七年级 · 计数
(2021$\cdot$北京通州初三一模) 国务院发布的《全民科学素质行动计划纲要实施方案(2016-2020 年)》指出: 公民科学素质是实施创新驱动发展战略的基础, 是国家综合国力的体现. 《方案》明确提出, 2020 年要将我国公民科学素质的数值提升到 10\%以上. 为了解我国公民科学素质水平及发展状况,中国科协等单位已多次组织了全国范围的调查, 以下是根据调查结果整理得到的部分信息. 注: 科学素质的数值是指具备一定科学素质的公民人数占公民总数的百分比.

a . 2015 和 2018 年我国各直辖市公民科学素质发展状况统计图如下:

b. 2015 年和 2018 年我国公民科学素质发展状况按性别分类统计如下:

c. 2001 年以来我国公民科学素质水平发展统计图如下:

根据以上信息，回答下列问题:

(1)在我国四个直辖市中, 从 2015 年到 2018 年, 公民科学素质水平增幅最大的城市是 ， 公民科学素质水平增速最快的城市是 \$ \qquad \$ . 注: 科学素质水平增幅 $=2018$ 年科学素质的数值一 2015 年科学素质的数值; 科学素质水平增速=(2018 年科学素质的数值一 2015 年科学素质的数值 $) \div 2015$ 年科学素质的数值. (2)已知在 2015 年的调查样本中, 男女公民的比例约为 $1: 1$, 则 2015 年我国公民的科学素质水平为 \$ \qquad \$ $\%$ (结果保留一位小数); 由计算可知. 在 2018 年的调查样本中. 男性公民人 \$ \qquad \$女性公民人数(填“多于”、“等于”或“少于”). (3)根据截至 2018 年的调查数据推断, 你认为“ 2020 年我国公民科学素质提升到 $10 \%$ 以上”的目标能够实现吗?请说明理由.
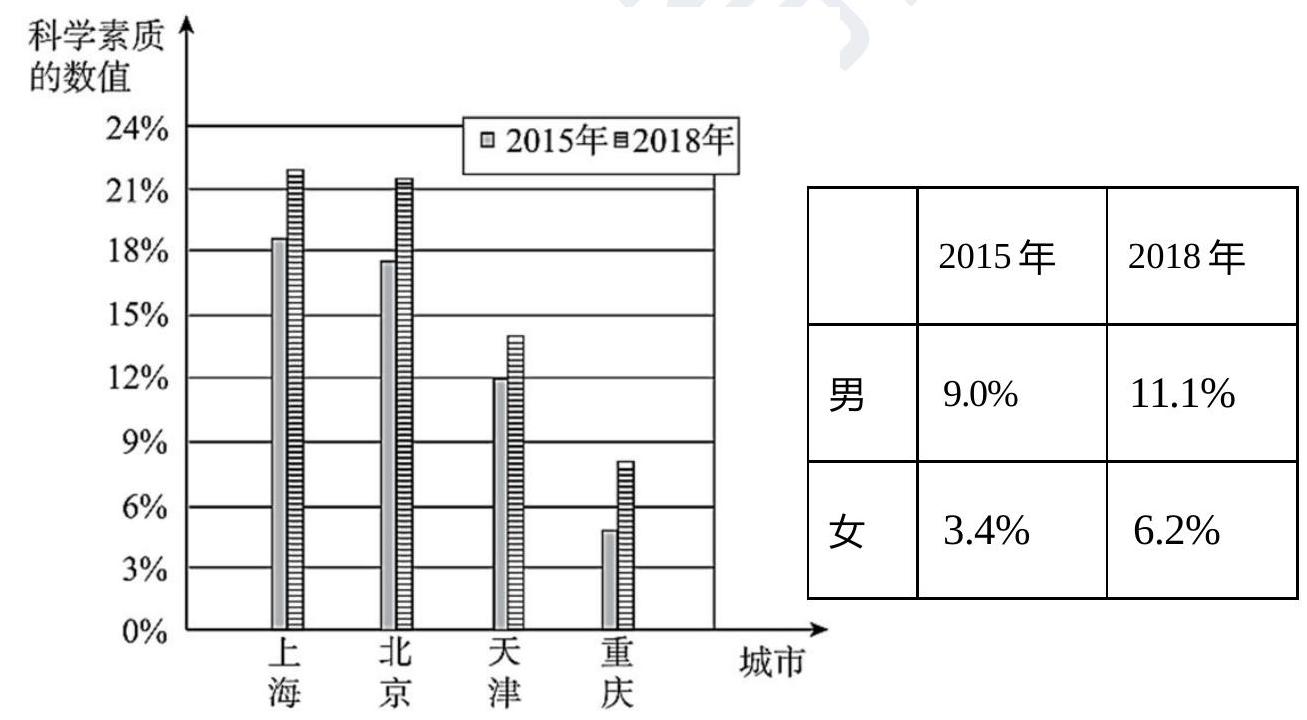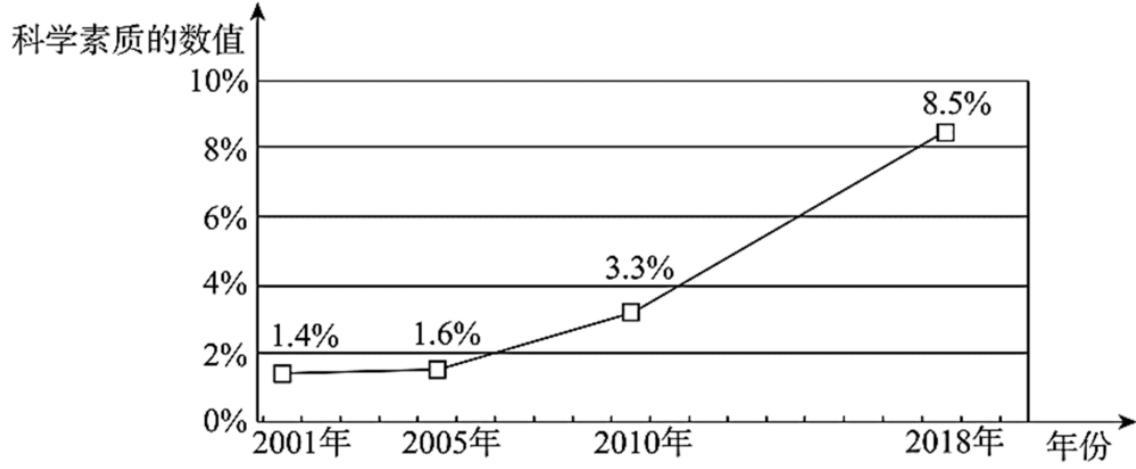
答案: （1）北京，重庆；（2）6.2，少于；（3）见解析

【分析】（1）利用条形统计图中信息判断即可. (2) 利用表格和折线统计图信息, 解决问题即可. （3）答案不唯一，说法合理即可.

【解析】解： (1) 由 2015 和 2018 年我国各直辖市公民科学素质发展状况统计图如图 1 得知,上海: $22 \%-19 \%=3 \%$, 北京: $21.5 \%-17.5 \%=4 \%$, 天津: $14 \%-12 \%=2 \%$, 重庆: $8 \%-4.5 \%=3.5 \%$,故在我国四个直辖市中, 从 2015 年到 2018 年, 公民科学素质水平增幅最大的城市是北京;

上海: $3 \% \div 19 \% \approx 16 \%$, 北京: $4 \% \div 21.5 \% \approx 19 \%$, 天津: $2 \% \div 12 \% \sim 17 \%$, 重庆: $3.5 \% \div 4.5 \%=78 \%$,故公民科学素质水平增速最快的城市是重庆; 故答案为: 北京, 重庆;

(2) $\because$ 在 2015 年的调查样本中, 男女公民的比例约为 $1: 1$, $\therefore 2015$ 年我国公民的科学素质水平为 $(9.0 \%+3.4 \%) \div 2=6.2 \%$,设男性公民占 $x \%$, 则有 $11.1 \% \times x \%+6.2 \% \times(1-x \%)=8.5 \%$, 解得 $x=47$,

$\therefore$ 男性公民人数少于女性公民人数, 故答案为 6.2 , 少于.

(3) (1)能实现. 理由如下: 2015 年我国公民的科学素质水平为 $6.2 \%$, 2018 年我国公民的科学素质水平为 $8.5 \%$, 平均每年的增幅平均为 $0.77 \%$,如果按照匀速增长的速度推断, 2020 年我国公民的科学素质水平达到 $10.3 \%$,由此可知, “2020 年我国公民科学素质提升到 10\%以上”的目标能够实现.

②条件不足, 无法判断. 理由如下: 一种情形同(1), 能实现目标. 另一种情形, 无法判断.
因为不知道 2018 2020 年间我国公民的科学素质水平的增从速度是加快还是减缓, 所以无法判断, 2020 年能否实现目标.
解析: （1）北京，重庆；（2）6.2，少于；（3）见解析

【分析】（1）利用条形统计图中信息判断即可. (2) 利用表格和折线统计图信息, 解决问题即可. （3）答案不唯一，说法合理即可.

【解析】解： (1) 由 2015 和 2018 年我国各直辖市公民科学素质发展状况统计图如图 1 得知,上海: $22 \%-19 \%=3 \%$, 北京: $21.5 \%-17.5 \%=4 \%$, 天津: $14 \%-12 \%=2 \%$, 重庆: $8 \%-4.5 \%=3.5 \%$,故在我国四个直辖市中, 从 2015 年到 2018 年, 公民科学素质水平增幅最大的城市是北京;

上海: $3 \% \div 19 \% \approx 16 \%$, 北京: $4 \% \div 21.5 \% \approx 19 \%$, 天津: $2 \% \div 12 \% \sim 17 \%$, 重庆: $3.5 \% \div 4.5 \%=78 \%$,故公民科学素质水平增速最快的城市是重庆; 故答案为: 北京, 重庆;

(2) $\because$ 在 2015 年的调查样本中, 男女公民的比例约为 $1: 1$, $\therefore 2015$ 年我国公民的科学素质水平为 $(9.0 \%+3.4 \%) \div 2=6.2 \%$,设男性公民占 $x \%$, 则有 $11.1 \% \times x \%+6.2 \% \times(1-x \%)=8.5 \%$, 解得 $x=47$,

$\therefore$ 男性公民人数少于女性公民人数, 故答案为 6.2 , 少于.

(3) (1)能实现. 理由如下: 2015 年我国公民的科学素质水平为 $6.2 \%$, 2018 年我国公民的科学素质水平为 $8.5 \%$, 平均每年的增幅平均为 $0.77 \%$,如果按照匀速增长的速度推断, 2020 年我国公民的科学素质水平达到 $10.3 \%$,由此可知, “2020 年我国公民科学素质提升到 10\%以上”的目标能够实现.

②条件不足, 无法判断. 理由如下: 一种情形同(1), 能实现目标. 另一种情形, 无法判断.
因为不知道 2018 2020 年间我国公民的科学素质水平的增从速度是加快还是减缓, 所以无法判断, 2020 年能否实现目标.

【点睛】本题考查条形统计图, 统计表, 折线统计图等知识, 解题的关键是理解题意, 读懂图象信息,属于中考常考题型.